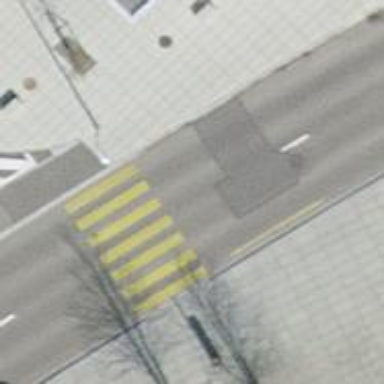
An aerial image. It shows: Asphalt footway with zebra crossing.